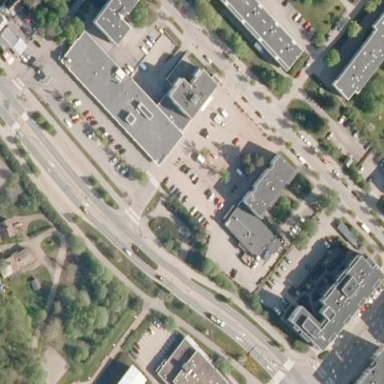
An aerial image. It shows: Commercial area.